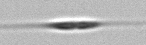
Label: Cylindrotheca